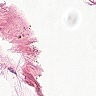
Metastatic tissue present: no